Question: how to move the object in specific locations.
for examples. am having one small bar(width=50, height=10). i have to move this like plunger manually. i want to move only in x cordinates ( limits is x=20(start point) to x=50(end point)) no moves on y coordinates. but its moving 50 to 10 after wards no movement.
coding:-
'''
- (void)ccTouchesBegan:(NSSet *)touches withEvent:(UIEvent *)event {
if (isPlaying) {
UITouch *touch = [[event allTouches] anyObject];
touchPosition = [touch locationInView:touch.view];
if ( CGRectContainsPoint(para3.boundingBox,touchPoint)
isDragging = YES;
touchOffset = para3.position.y - touchPosition.y;
}
- (void)ccTouchesMoved:(NSSet *)touches withEvent:(UIEvent *)event {
if (isPlaying) {
UITouch *touch3 = [[event allTouches] anyObject];
float distanceMoved =
([touch3 locationInView:touch3.view].y + touchOffset) -
para3.position.y;
float newY = para3.position.y + distanceMoved;
if (newY > 67 && newY < 99)
para3.position = CGPointMake(newY , para3.position.y );
//para3.contentSize/2
if (newY >67 )
para3.position = CGPointMake( 67, para3.position.y );
if (newY < 99)
para3.position = CGPointMake( 99, para3.position.y );
}
}
'''
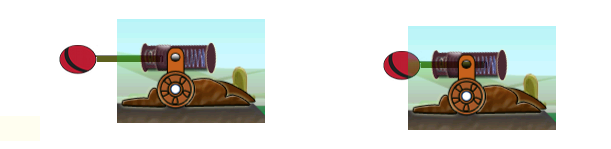
Answer: I hope I have understood the issue perfectly. What I would have done in such a scenario is to include Chipmunk framework in my Game and then make my Plunger and cannon as the Physics objects. Once that is done, the speed and direction (i.e. angle of projectile) can be controlled through the "ApplyImpulse" methods of the framework. The speed and angle would have been controlled by Physics itself once I would provide the initial values....